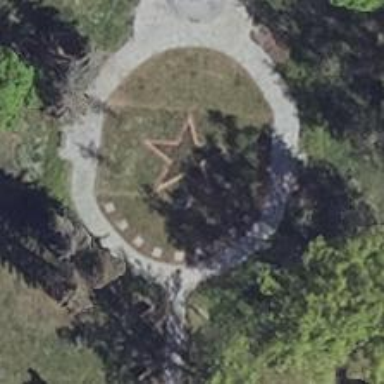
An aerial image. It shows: Historic memorial.